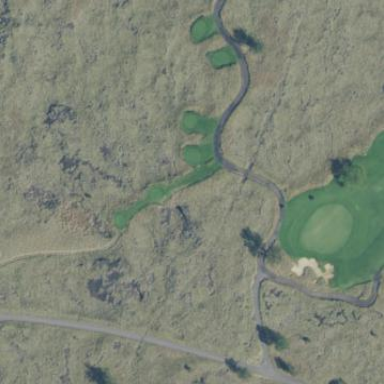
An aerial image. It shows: Golf rough area.